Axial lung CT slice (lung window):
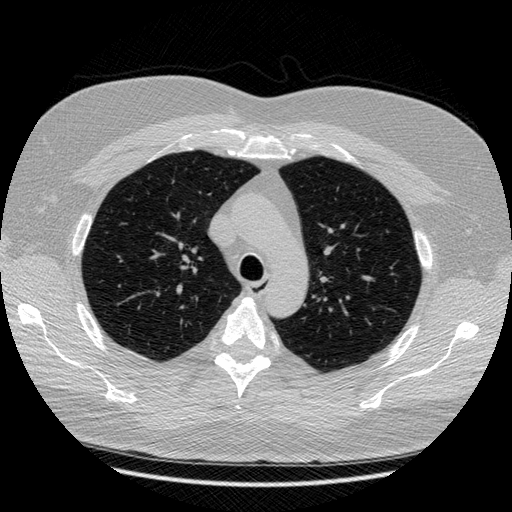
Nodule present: no